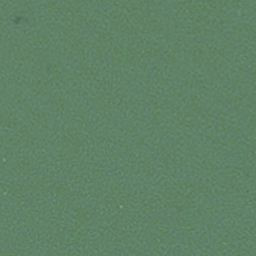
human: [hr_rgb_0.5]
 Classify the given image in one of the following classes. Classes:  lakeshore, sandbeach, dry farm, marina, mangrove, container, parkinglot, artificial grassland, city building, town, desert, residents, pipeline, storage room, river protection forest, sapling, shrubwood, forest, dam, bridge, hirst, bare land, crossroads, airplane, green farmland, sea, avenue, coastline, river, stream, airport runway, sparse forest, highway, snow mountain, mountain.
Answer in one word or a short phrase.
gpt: sea